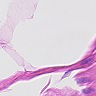
Metastatic tissue present: no